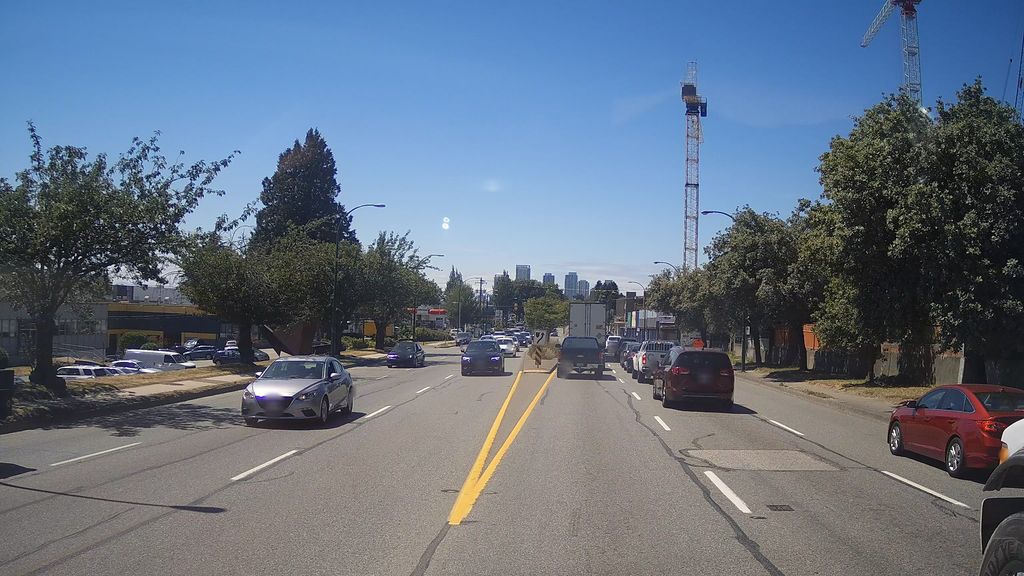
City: vancouver